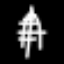
Label: The Eiffel Tower